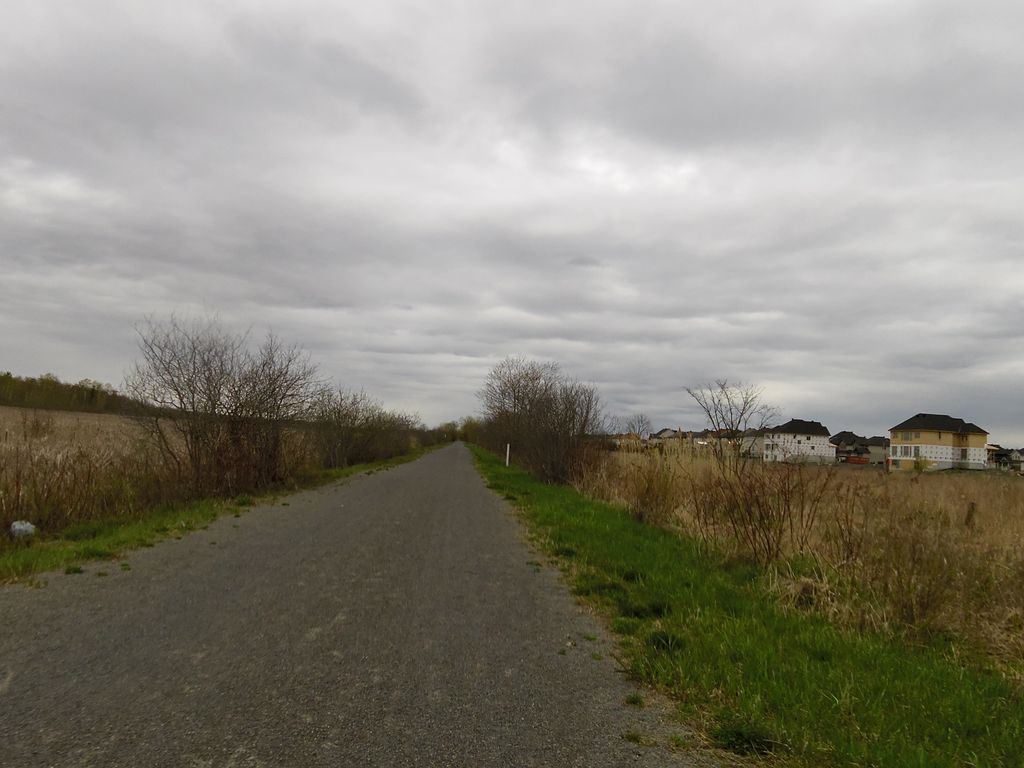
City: ottawa-gatineau